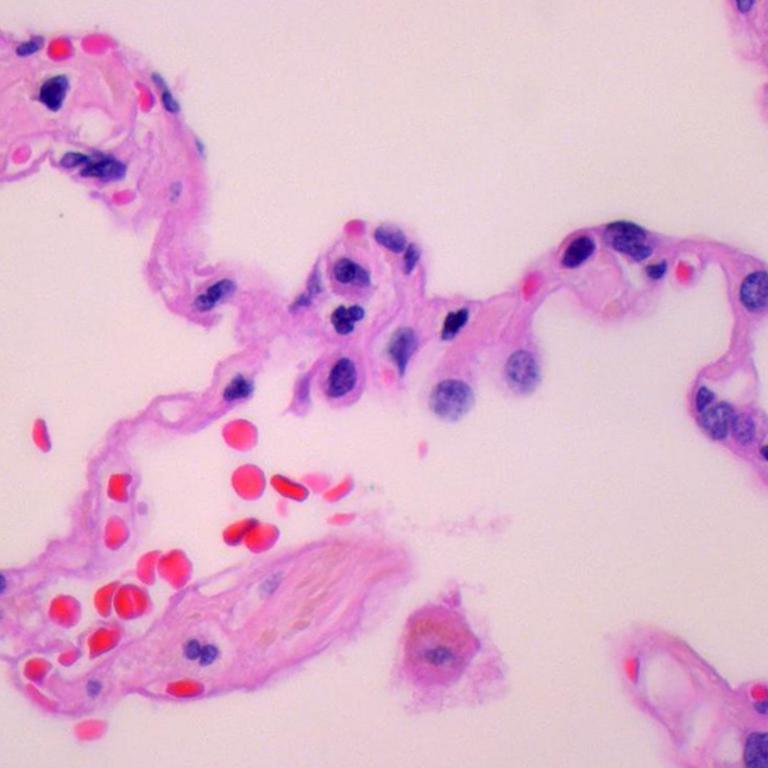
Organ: lung
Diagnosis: benign